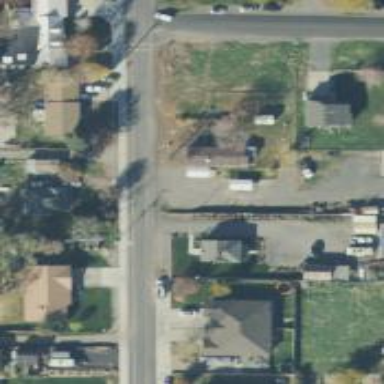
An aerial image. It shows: Residential road.